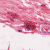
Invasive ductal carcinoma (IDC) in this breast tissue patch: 0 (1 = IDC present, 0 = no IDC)